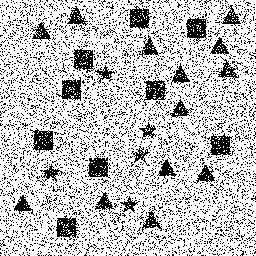
Squares: 9
Triangles: 13
Stars: 5
Total shapes: 27